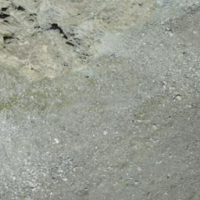
EUNIS habitat code: 48
Species observed at this site:
Saxifraga bryoides
Sempervivum montanum